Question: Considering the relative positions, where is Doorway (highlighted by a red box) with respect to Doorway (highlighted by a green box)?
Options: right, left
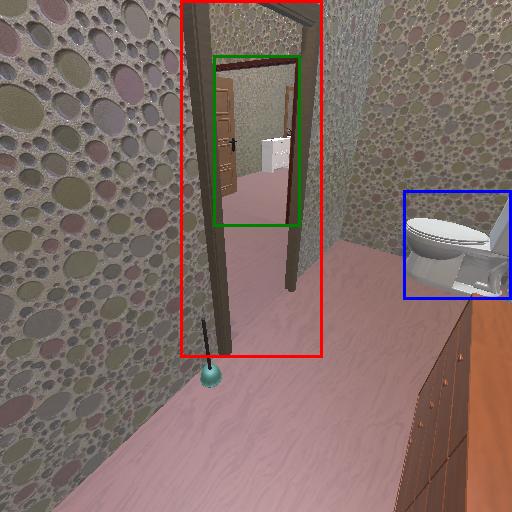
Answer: right